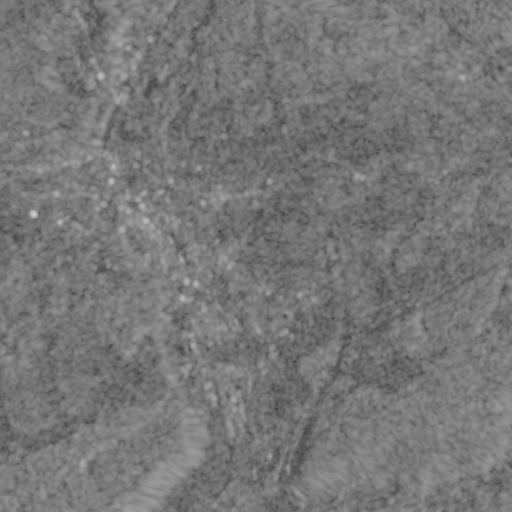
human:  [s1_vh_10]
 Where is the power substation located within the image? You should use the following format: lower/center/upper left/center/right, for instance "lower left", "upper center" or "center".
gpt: The power substation is located in the upper left of the image.
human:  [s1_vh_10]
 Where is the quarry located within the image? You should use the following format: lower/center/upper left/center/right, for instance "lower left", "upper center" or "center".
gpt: The quarry is located in the upper left of the image.
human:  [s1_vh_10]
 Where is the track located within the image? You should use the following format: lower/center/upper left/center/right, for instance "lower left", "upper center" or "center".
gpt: The track is located in the center left of the image.
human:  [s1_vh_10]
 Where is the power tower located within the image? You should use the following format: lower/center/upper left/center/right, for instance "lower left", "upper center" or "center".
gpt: There is no power tower in the image.

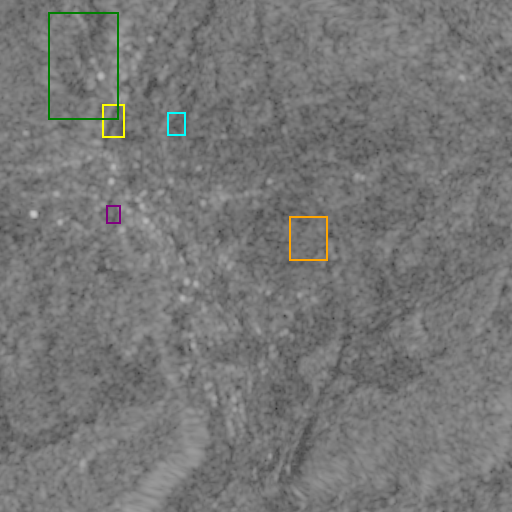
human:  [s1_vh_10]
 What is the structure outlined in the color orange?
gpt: The structure outlined in orange is a crop field.
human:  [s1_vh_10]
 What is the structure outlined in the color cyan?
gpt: The structure outlined in cyan is a park.
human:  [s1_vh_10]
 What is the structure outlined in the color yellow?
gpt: The structure outlined in yellow is a parking lot.
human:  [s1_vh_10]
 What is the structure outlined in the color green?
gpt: The structure outlined in green is a quarry.
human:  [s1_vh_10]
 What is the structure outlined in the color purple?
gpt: The structure outlined in purple is a track.
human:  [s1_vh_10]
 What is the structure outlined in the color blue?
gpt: There is no blue outline.